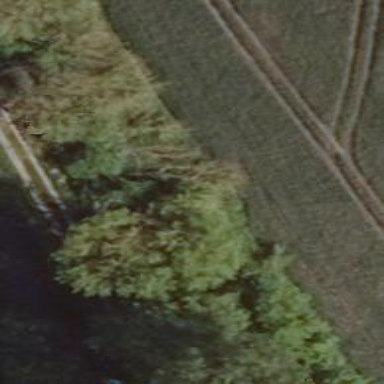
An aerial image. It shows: Row of deciduous broadleaved trees.